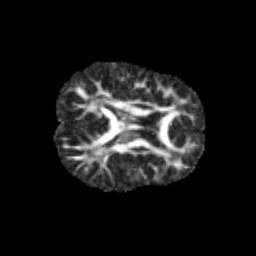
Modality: FA
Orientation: axial
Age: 9
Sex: female
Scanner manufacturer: siemens
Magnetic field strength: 3 T
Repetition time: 3.8 s
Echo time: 0.07 s